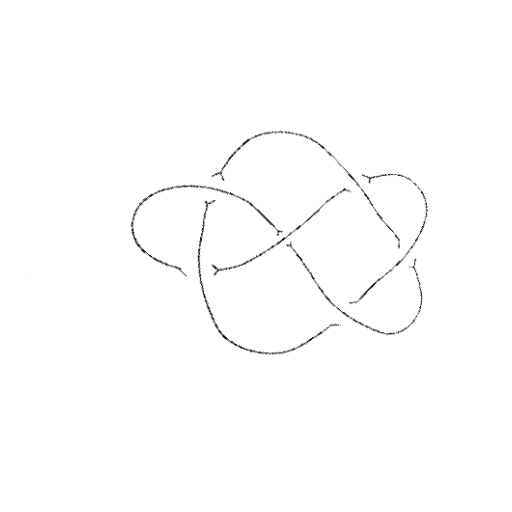
Crossing number: 6